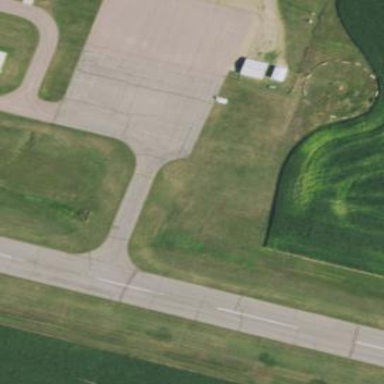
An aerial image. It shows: Apron at the airport.